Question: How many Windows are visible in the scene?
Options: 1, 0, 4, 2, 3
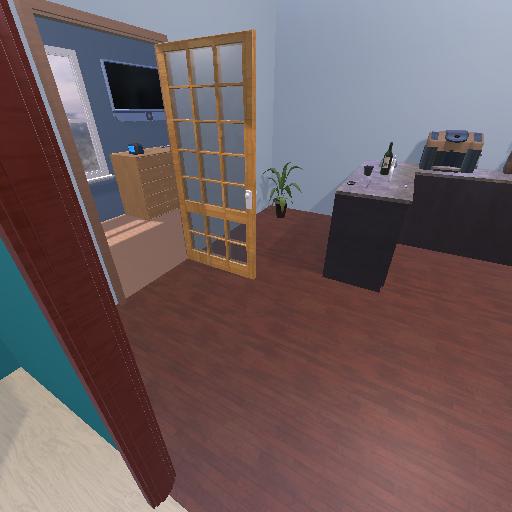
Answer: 1